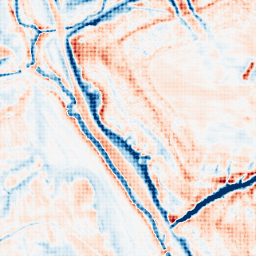
Category: trend_removal
Decomposition family: local_polynomial
Decomposition parameters: window_size: 21
degree: 2
Upsampling method: sinc_hamming
Upsampling parameters: scale: 8
kernel_size: 8
Upsampling scale: 8